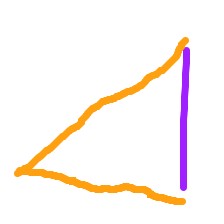
Shape: triangle